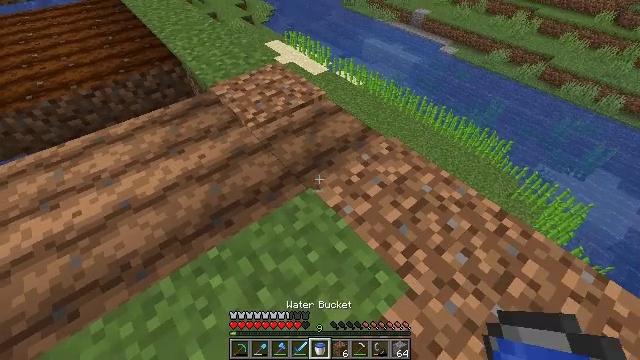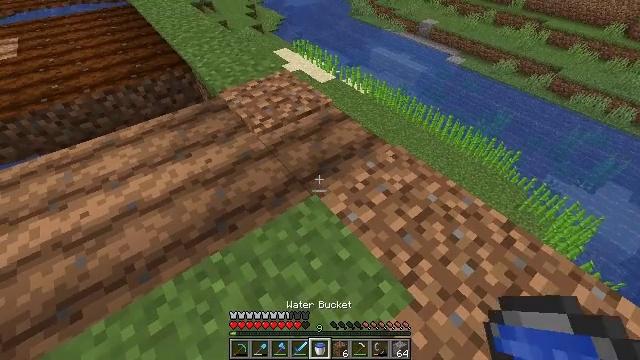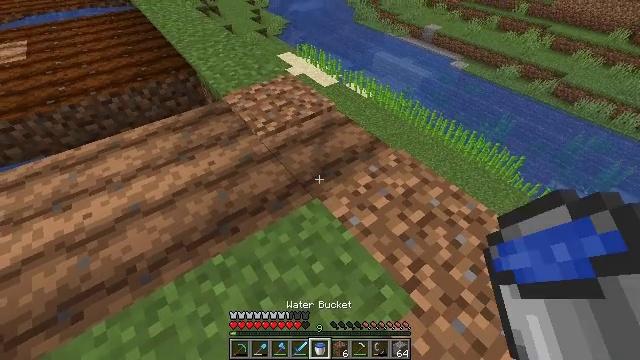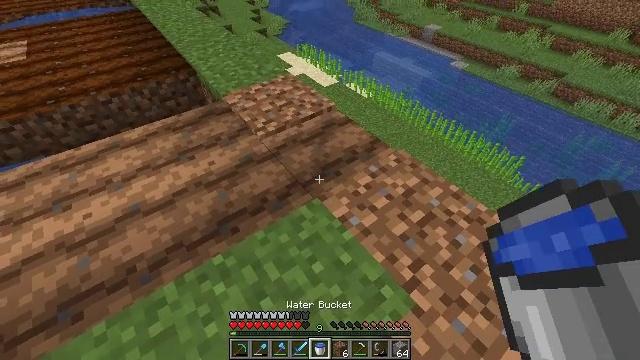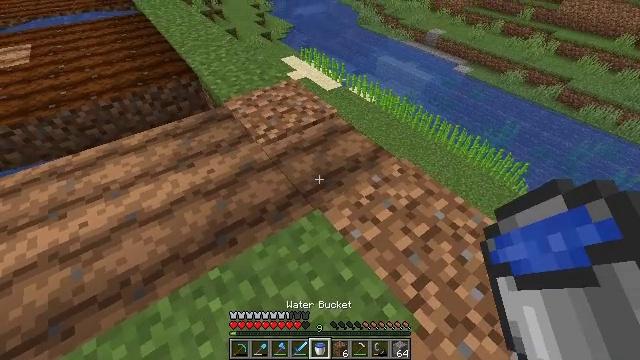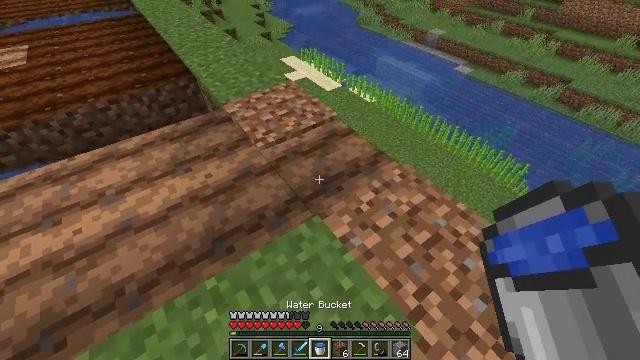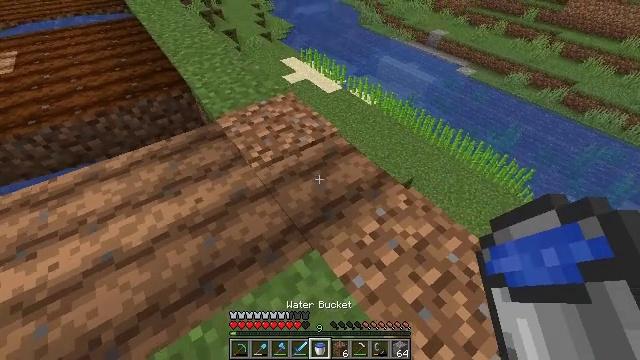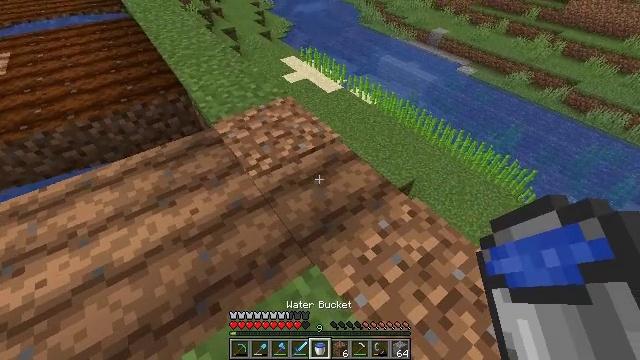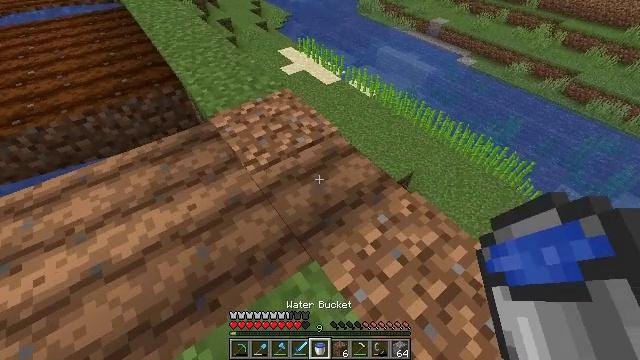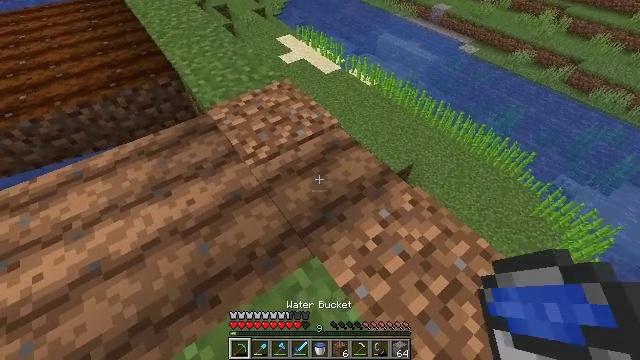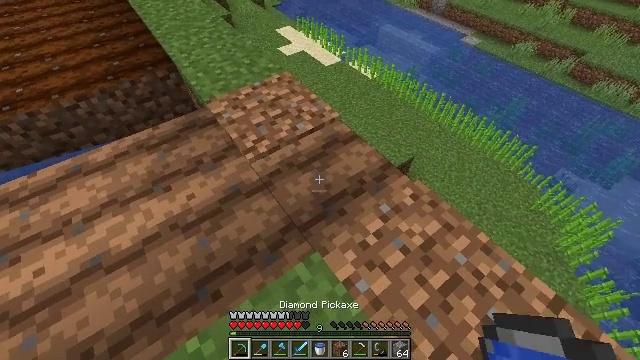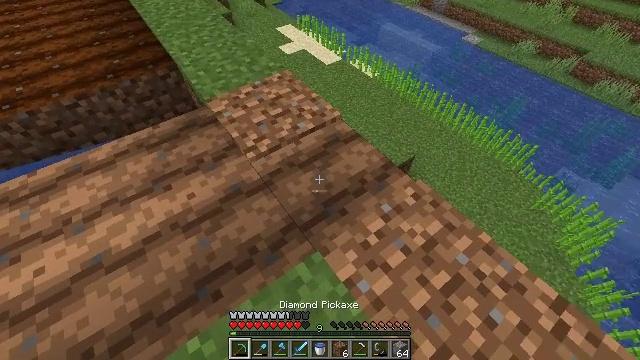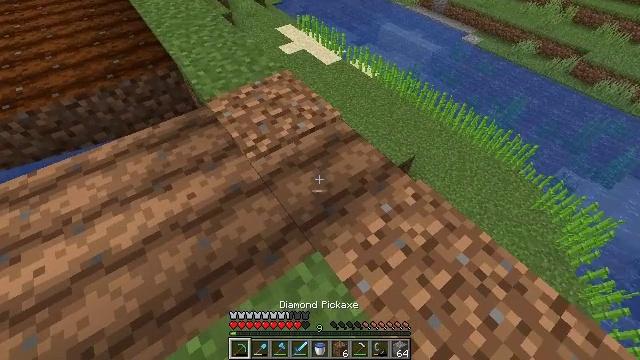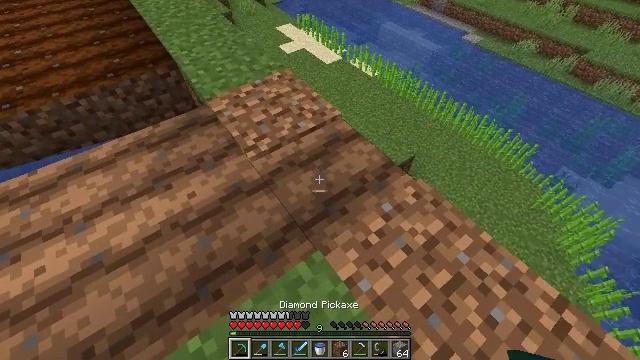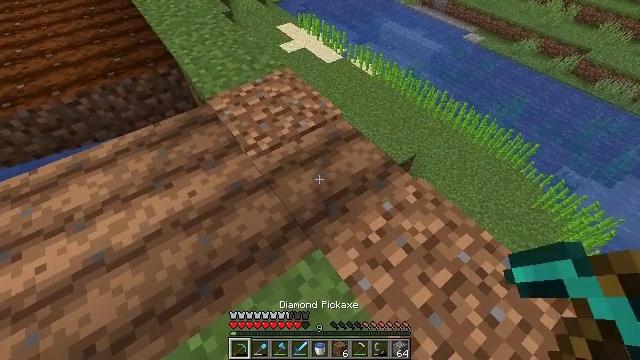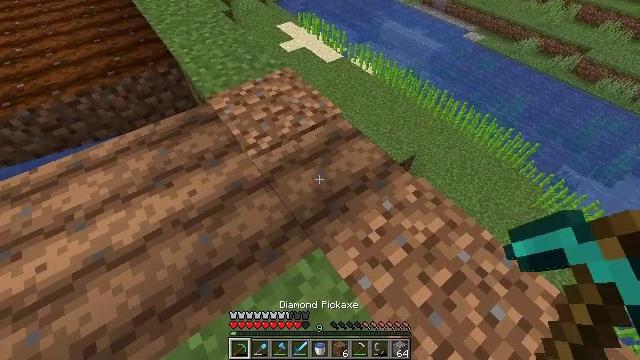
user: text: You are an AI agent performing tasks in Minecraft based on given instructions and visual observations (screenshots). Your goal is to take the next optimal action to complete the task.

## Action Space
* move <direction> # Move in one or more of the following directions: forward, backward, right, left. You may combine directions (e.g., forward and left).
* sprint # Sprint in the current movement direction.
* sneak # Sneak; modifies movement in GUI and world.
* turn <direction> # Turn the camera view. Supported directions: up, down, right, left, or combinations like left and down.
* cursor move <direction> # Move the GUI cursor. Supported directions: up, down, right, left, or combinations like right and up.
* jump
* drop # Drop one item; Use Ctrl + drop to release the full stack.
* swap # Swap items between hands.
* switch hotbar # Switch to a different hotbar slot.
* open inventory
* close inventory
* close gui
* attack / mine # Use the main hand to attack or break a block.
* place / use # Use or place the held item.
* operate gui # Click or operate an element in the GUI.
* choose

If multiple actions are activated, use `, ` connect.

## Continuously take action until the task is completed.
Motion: motion action
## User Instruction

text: Mine the farmland block.
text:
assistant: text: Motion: turn left and up
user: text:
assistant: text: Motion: no_op
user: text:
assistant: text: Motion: no_op
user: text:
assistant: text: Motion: move forward
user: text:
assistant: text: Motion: move forward
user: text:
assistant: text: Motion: move forward
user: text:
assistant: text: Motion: no_op
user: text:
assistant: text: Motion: turn down
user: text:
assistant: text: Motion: turn down, switch to hotbar 1
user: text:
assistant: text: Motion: turn down, switch to hotbar 1
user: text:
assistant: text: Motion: switch to hotbar 1
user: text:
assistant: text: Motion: no_op
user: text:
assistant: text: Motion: no_op
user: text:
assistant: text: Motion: no_op
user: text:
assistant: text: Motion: no_op
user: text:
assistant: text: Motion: no_op
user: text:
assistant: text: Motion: no_op
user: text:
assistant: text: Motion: no_op
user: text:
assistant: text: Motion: switch to hotbar 2
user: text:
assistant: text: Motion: switch to hotbar 2
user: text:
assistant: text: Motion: switch to hotbar 2
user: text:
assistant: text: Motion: switch to hotbar 2
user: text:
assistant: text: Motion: attack / mine
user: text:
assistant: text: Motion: attack / mine
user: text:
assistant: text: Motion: attack / mine
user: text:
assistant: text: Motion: attack / mine
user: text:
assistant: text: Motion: attack / mine
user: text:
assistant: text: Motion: attack / mine
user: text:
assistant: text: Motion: attack / mine